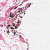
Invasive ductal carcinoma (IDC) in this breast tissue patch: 0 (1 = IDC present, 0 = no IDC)